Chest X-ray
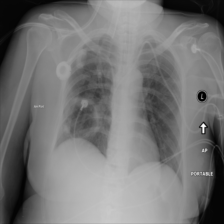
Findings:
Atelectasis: negative
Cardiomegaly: negative
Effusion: negative
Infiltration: negative
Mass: negative
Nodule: negative
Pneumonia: negative
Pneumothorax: negative
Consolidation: negative
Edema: negative
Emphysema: negative
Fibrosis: negative
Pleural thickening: negative
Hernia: negative